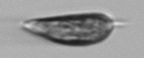
Label: Prorocentrum_triestinum